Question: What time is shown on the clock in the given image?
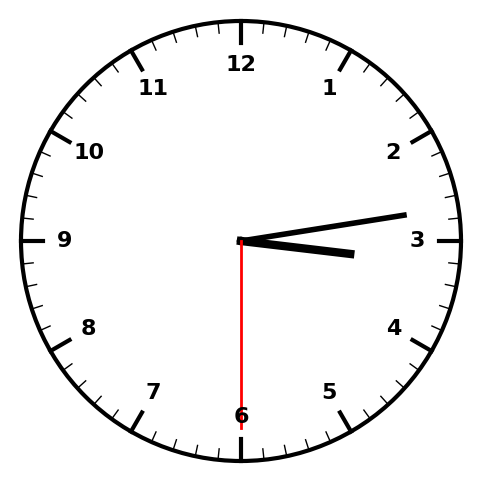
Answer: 03:13:30